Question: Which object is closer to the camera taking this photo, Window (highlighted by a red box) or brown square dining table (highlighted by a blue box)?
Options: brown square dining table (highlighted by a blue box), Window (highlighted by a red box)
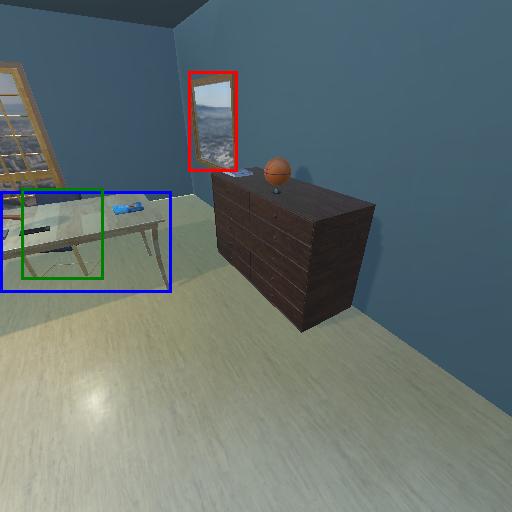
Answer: brown square dining table (highlighted by a blue box)